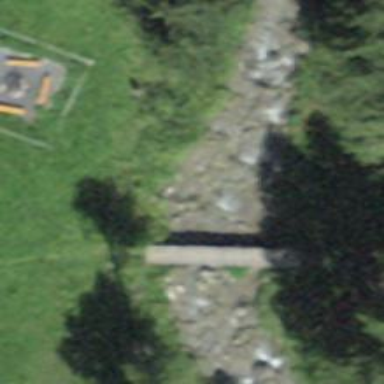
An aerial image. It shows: Path on bridge.